Question: I added 'UITabBar' in 'storyboard', but it's a bit too short for me because I want to have two 'UIButton's there, why cant I adjust the 'width'?

And how can I add a UITabBar with bat button item programatically..?
tnx
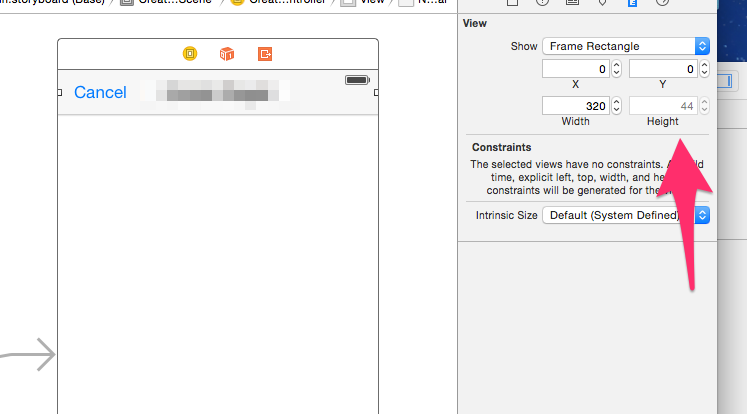
Answer: UITabbar' height is defined by Apple and cannot be changed according to HIG <URL>
For the second part of your question you can check this post.
<URL>